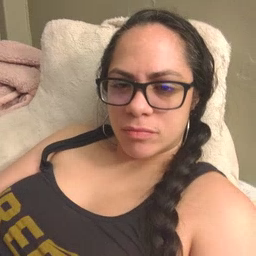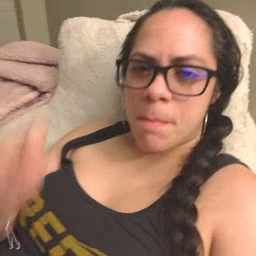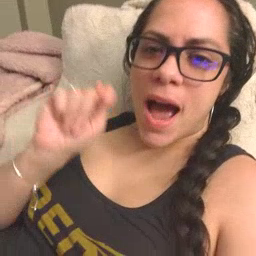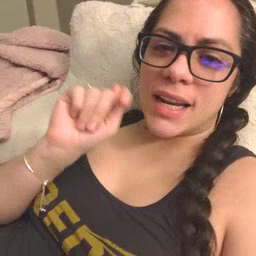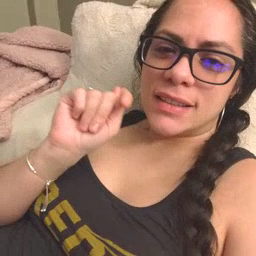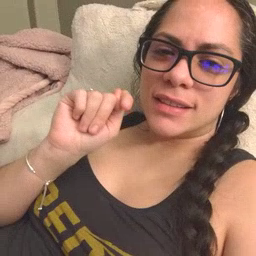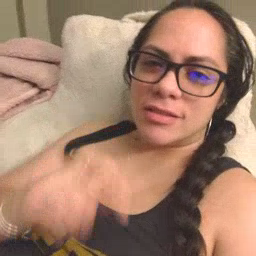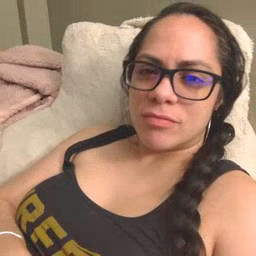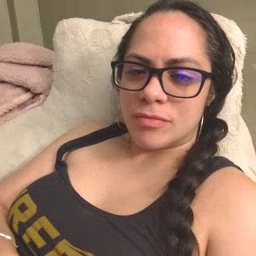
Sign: potty